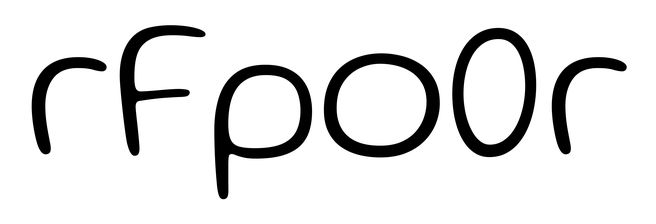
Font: Gluten_ExtraLight